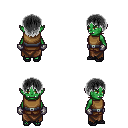
a pixel art fantasy rpg character, female body template, orc, green skin, leather chest armor, robe skirt, gray plain hairstyle, metal gloves, ghillies, four views (front, back, left, right), 2x2 character sprite sheet, small pixel art, hard edges, no anti-aliasing